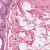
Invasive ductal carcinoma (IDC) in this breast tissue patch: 0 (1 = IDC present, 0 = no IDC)